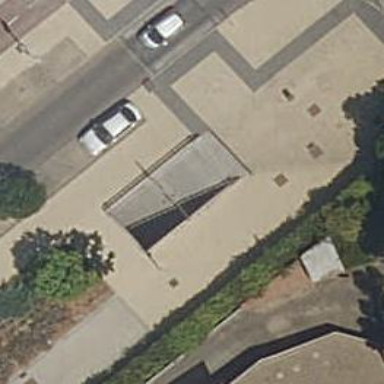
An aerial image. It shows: Subway entrance for railway system.